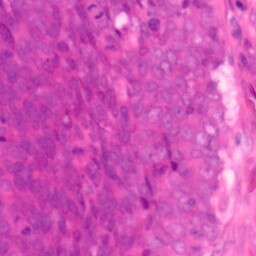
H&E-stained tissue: Colon